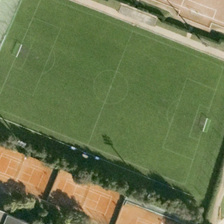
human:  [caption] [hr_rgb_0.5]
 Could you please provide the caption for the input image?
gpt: some green trees and three tennis courts are near a football field .

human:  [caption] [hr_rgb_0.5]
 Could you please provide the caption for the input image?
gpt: some green trees and three tennis courts are near a football field .

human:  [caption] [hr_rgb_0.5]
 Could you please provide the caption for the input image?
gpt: some green trees and three tennis courts are near a football field .

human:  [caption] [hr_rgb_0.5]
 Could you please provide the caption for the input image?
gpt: some green trees and three tennis courts are near a football field .

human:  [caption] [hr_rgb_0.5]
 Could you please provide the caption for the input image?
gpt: some green trees and three tennis courts are near a football field .